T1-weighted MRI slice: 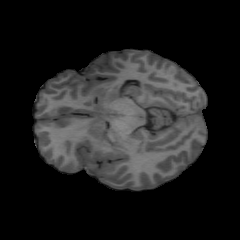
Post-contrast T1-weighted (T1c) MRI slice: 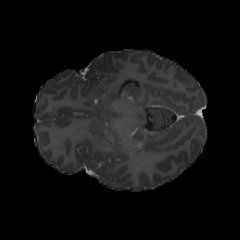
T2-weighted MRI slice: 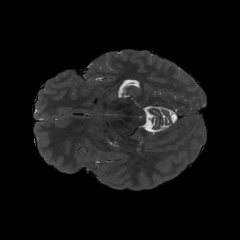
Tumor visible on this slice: no